Interaction volume radius: 5 \u00c5
Interaction volume height: 15 \u00c5
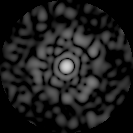
Disorder parameter: 0.8703